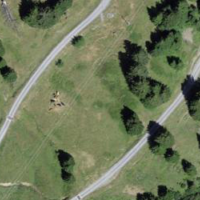
EUNIS habitat code: 24
Species observed at this site:
Dactylorhiza majalis